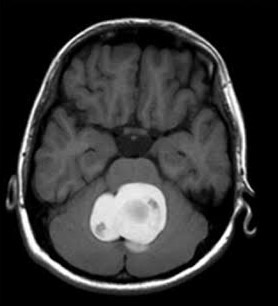
Label: meningioma